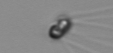
Label: Chaetoceros